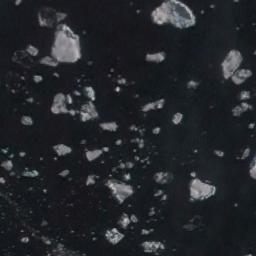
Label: sea_ice